Question: I want to style all my buttons in a row on the left site of my input Field:
However, at the moment it looks like that, because I use 'styleClass="grid"':

'''
<h:panelGrid columns="2" columnClasses="label, value" styleClass="grid"
style="margin-bottom: 10px">
<h:outputText value="#{templateItem.label}"
rendered="#{templateItem.displayType == 1}" />
<p:inputText value="#{orderListBean.value}"
rendered="#{templateItem.displayType == 1}" required="false"
id="inputText">
</p:inputText>
<!-- Command Buttons -->
<h:panelGrid columns="5" styleClass="grid" style="margin-bottom: 10px">
<div>
<h:commandLink action="#{orderListBean.makeFirst(templateItem)}">
<i class="icon-circle-arrow-up" />
</h:commandLink>
<h:commandLink action="#{orderListBean.moveUp(templateItem)}">
<i class="icon-arrow-up" />
</h:commandLink>
<h:commandLink action="#{orderListBean.moveDown(templateItem)}">
<i class="icon-arrow-down" />
</h:commandLink>
<h:commandLink action="#{orderListBean.makeLast(templateItem)}">
<i class="icon-circle-arrow-down" />
</h:commandLink>
<h:commandLink action="#{orderListBean.deleteItem(templateItem)}">
<i class="icon-remove" />
</h:commandLink>
</div>
</h:panelGrid>
</h:panelGrid>
'''
Any idea how to move my Buttons beside my input Field?
I really appreciate your answer!!!
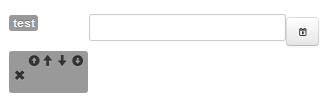
Answer: Get rid of the '<div></div>' tags within the panel. They're classed as an element so are taking up the first column. That's why your remove icon is appearing on the next row
Also change the number of columns in your first panelGrid to 3